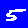
Digit: 5